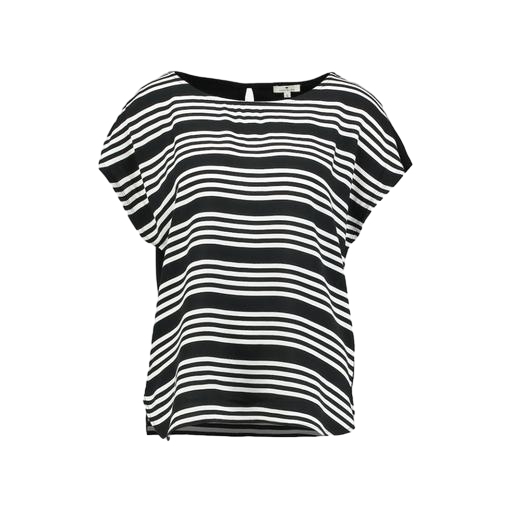
black striped top only macy, black plus size printed t-shirt only macy, black geo-print t-shirt only macy, white background